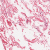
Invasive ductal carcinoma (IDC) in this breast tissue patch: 0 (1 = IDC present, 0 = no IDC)